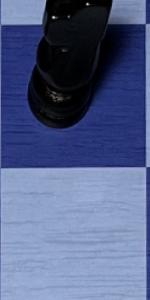
Label: Empty